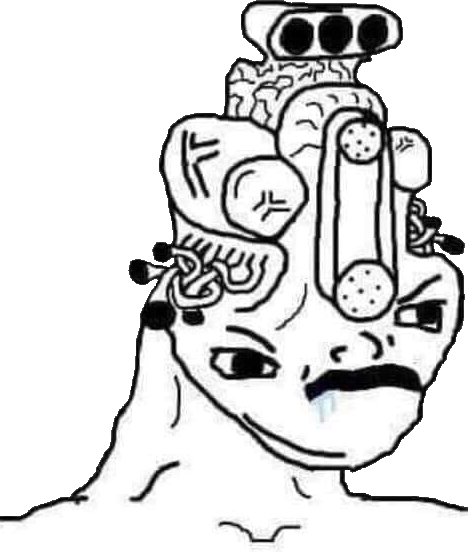
Label: 5_Brainlet